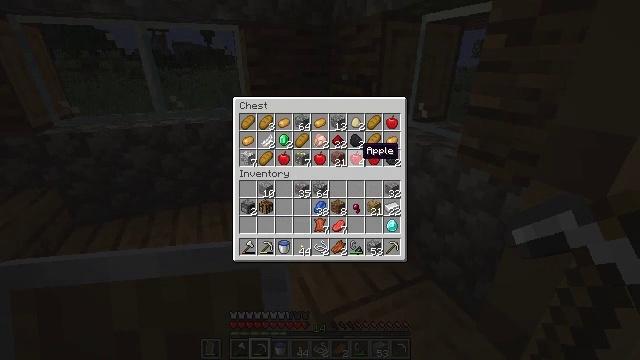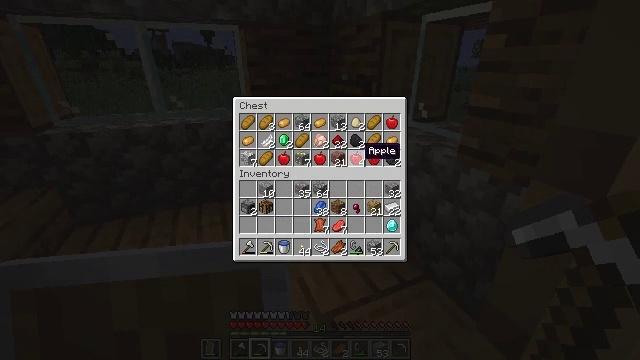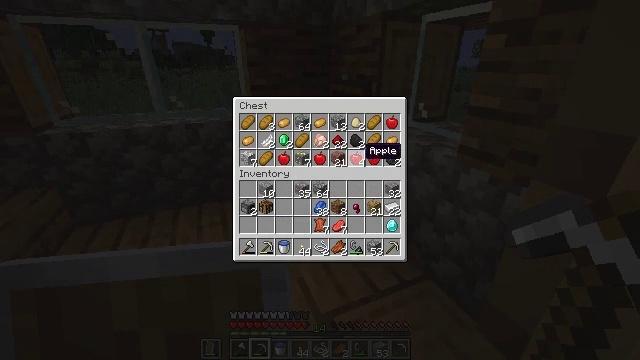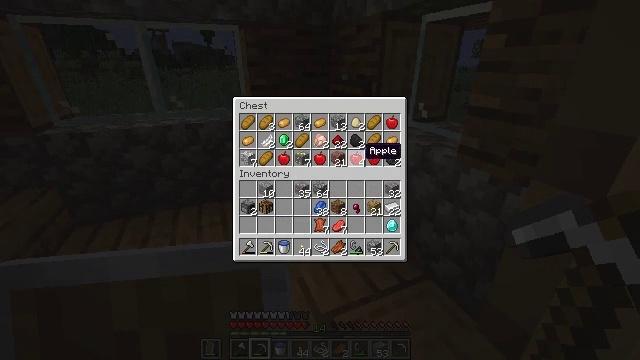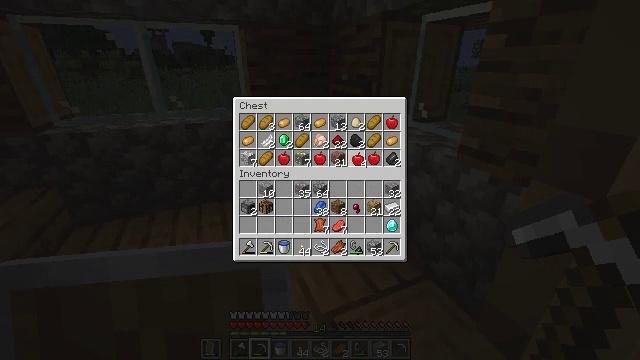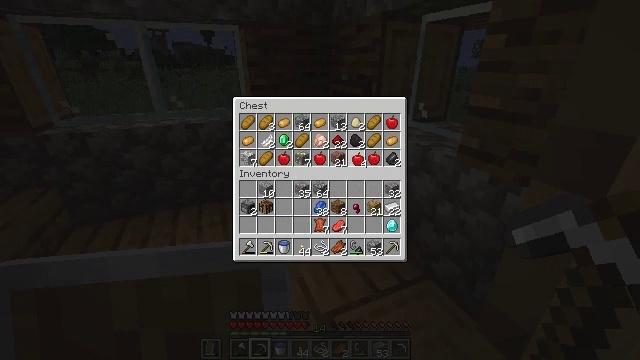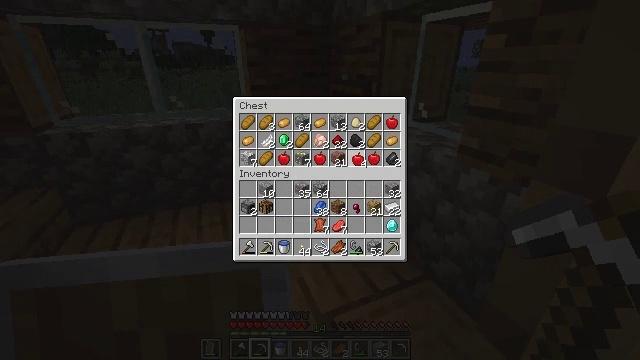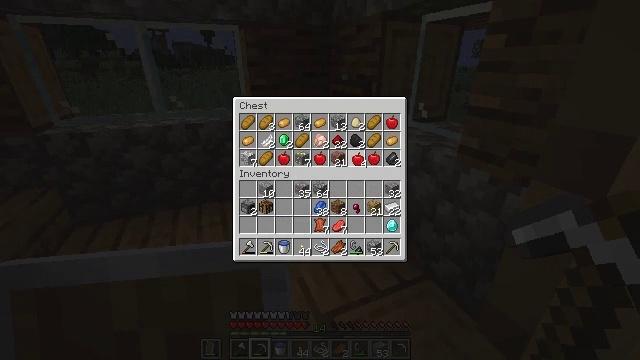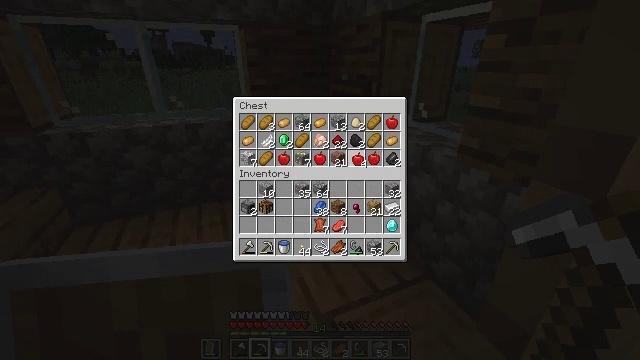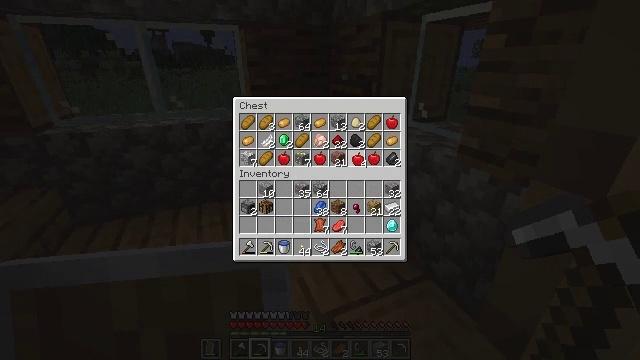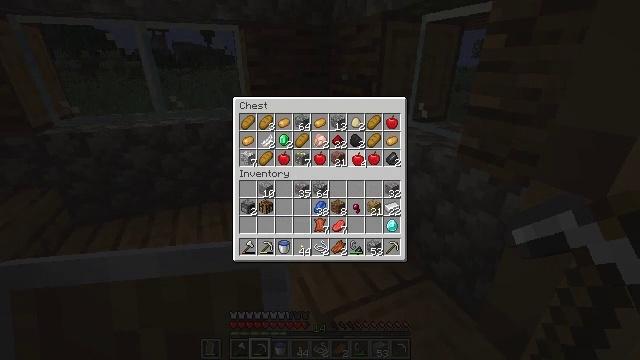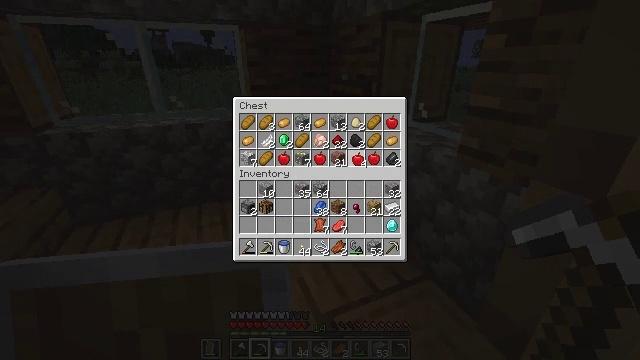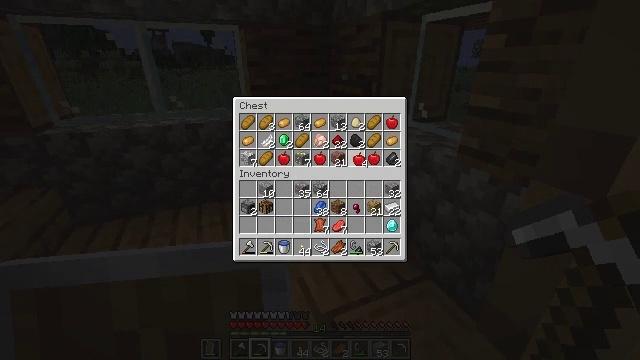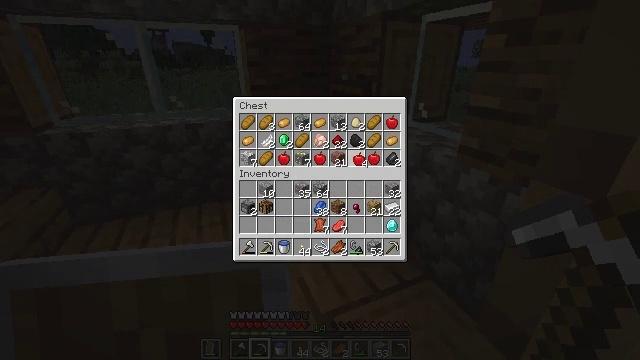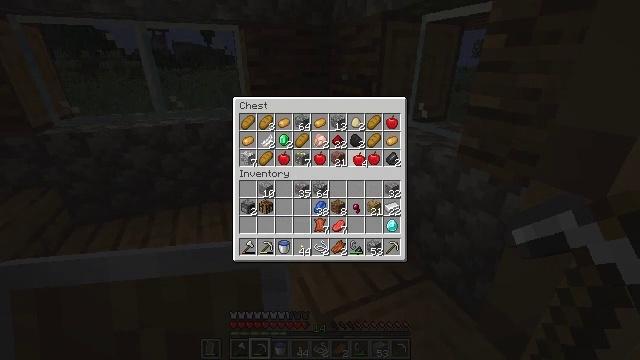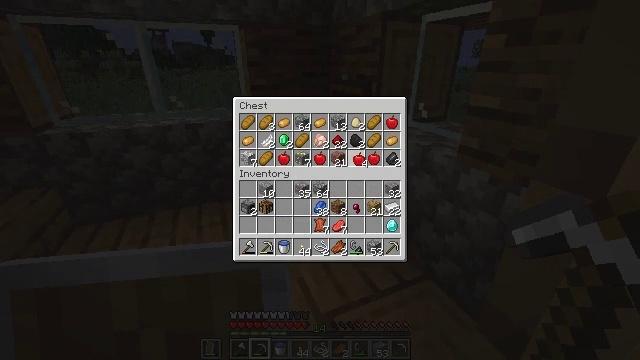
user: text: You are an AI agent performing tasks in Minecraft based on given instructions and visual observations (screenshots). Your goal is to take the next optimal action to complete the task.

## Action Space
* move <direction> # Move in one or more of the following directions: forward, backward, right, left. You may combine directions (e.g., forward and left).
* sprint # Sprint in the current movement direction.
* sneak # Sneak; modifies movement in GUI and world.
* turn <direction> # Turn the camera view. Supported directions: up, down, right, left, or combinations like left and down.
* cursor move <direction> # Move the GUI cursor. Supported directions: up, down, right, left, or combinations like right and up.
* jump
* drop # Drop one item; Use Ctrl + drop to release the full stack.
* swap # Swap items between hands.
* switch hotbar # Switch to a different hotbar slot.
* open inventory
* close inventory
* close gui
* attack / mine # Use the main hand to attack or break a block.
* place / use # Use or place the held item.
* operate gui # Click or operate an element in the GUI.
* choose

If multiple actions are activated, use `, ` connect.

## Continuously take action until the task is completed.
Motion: motion action
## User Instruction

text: Destroy the yellow bed to recycle it.
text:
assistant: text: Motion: sneak
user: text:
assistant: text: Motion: sneak
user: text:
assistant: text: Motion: no_op
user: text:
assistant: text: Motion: operate gui
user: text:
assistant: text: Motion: operate gui
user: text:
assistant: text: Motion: operate gui
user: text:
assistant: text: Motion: operate gui
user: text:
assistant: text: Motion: operate gui
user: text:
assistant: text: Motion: operate gui
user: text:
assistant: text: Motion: operate gui
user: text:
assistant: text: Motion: operate gui
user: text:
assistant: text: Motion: operate gui
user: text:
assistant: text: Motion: operate gui
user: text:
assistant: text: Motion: operate gui
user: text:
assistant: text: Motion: operate gui
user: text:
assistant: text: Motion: no_op
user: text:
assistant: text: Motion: no_op
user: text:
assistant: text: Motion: no_op
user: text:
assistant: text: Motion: operate gui
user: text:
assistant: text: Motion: operate gui
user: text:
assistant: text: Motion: operate gui
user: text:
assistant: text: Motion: no_op
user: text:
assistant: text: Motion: operate gui
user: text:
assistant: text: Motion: operate gui
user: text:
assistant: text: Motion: no_op
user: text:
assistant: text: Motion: operate gui
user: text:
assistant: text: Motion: operate gui
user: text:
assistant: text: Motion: operate gui
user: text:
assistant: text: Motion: no_op
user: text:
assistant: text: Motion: no_op